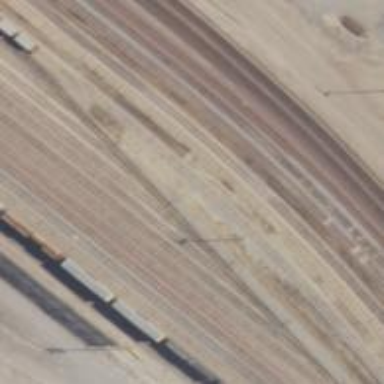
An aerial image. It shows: Railway yard used for servicing trains.